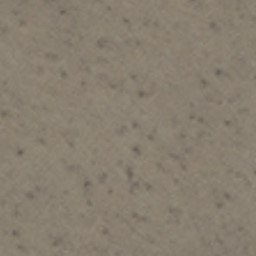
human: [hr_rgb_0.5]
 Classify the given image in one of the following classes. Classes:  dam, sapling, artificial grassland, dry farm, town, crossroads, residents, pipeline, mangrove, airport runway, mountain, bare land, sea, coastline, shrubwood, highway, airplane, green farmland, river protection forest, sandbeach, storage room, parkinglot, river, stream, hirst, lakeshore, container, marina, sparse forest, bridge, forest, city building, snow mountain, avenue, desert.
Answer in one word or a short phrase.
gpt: bare land